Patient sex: F
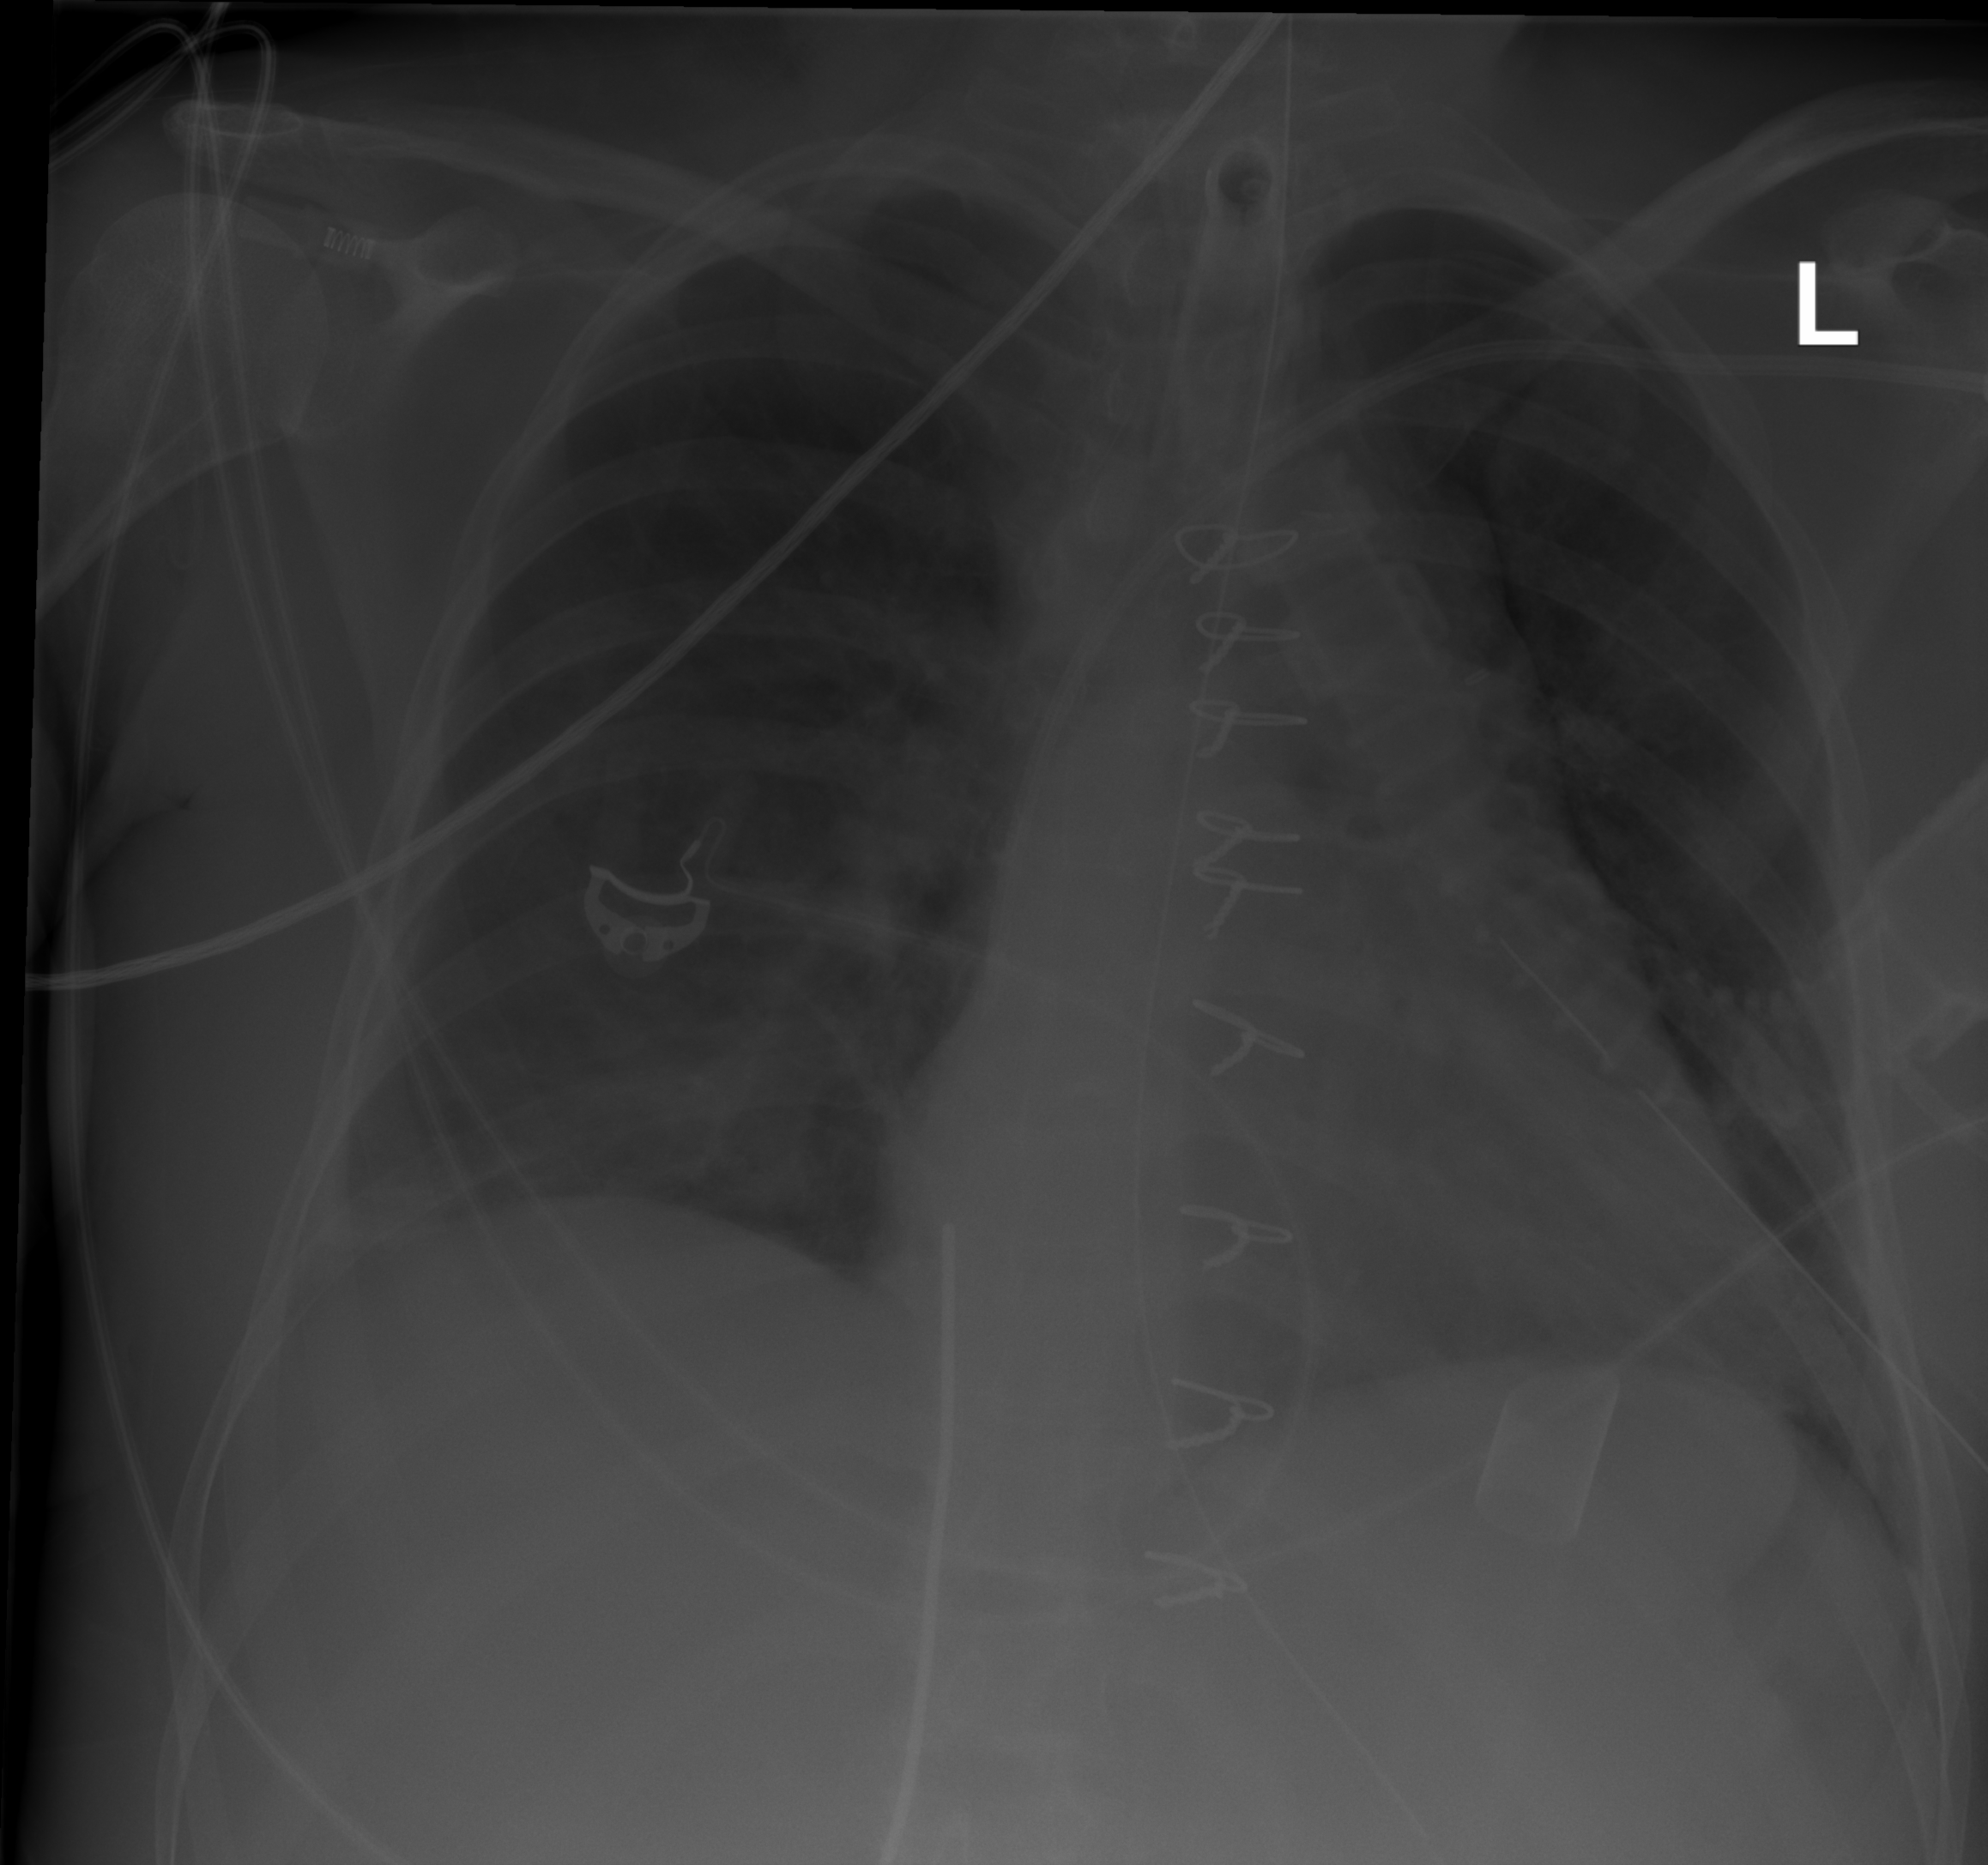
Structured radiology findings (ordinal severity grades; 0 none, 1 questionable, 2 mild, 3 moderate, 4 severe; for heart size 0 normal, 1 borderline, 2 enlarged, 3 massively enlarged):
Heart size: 1
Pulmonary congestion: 0
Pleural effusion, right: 0
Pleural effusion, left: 0
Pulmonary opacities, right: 0
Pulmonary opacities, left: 0
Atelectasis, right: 2
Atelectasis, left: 2